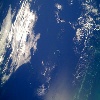
Label: water